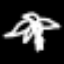
Label: palm tree